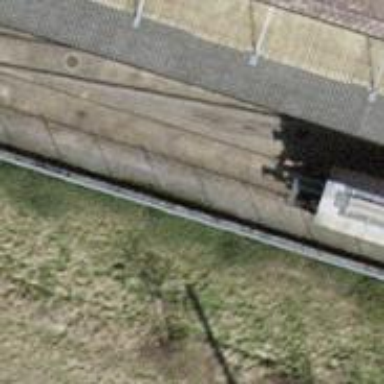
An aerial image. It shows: Single-track electrified rail service spur with contact line.